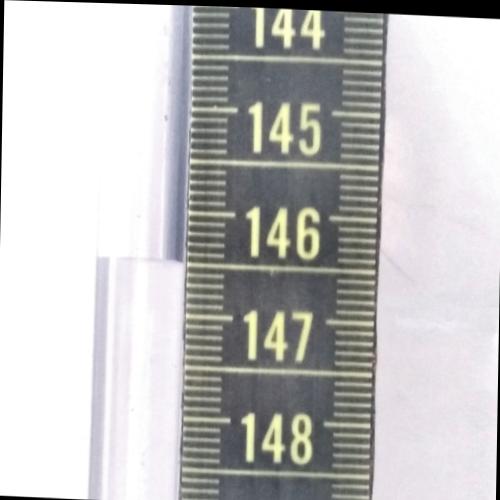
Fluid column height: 146.5 cm